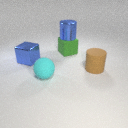
large brown rubber cylinder in front of large blue metal cube